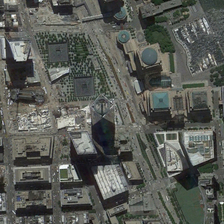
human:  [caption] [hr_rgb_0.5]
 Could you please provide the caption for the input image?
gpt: many buildings and green trees are in a commercial area .

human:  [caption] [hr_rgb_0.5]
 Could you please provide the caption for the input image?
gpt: many buildings and green trees are in a commercial area .

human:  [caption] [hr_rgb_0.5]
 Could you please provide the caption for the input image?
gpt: many buildings and green trees are in a commercial area .

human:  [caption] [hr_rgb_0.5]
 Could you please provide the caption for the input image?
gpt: many buildings and green trees are in a commercial area .

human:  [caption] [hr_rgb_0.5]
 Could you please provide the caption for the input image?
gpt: many buildings and green trees are in a commercial area .